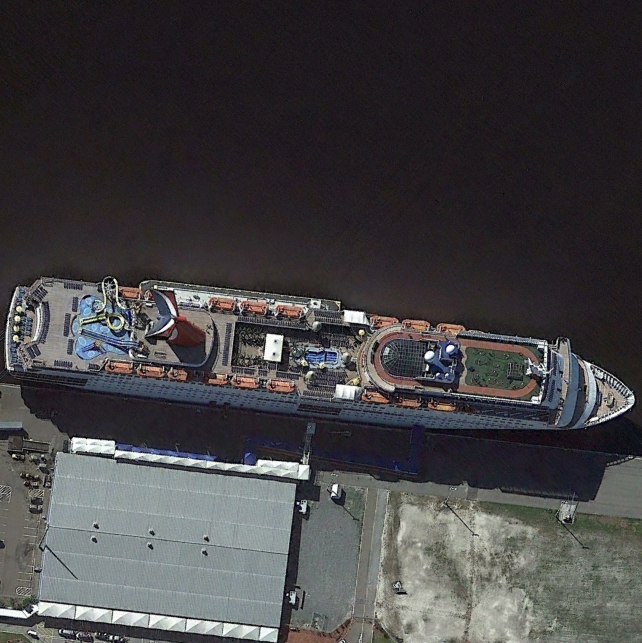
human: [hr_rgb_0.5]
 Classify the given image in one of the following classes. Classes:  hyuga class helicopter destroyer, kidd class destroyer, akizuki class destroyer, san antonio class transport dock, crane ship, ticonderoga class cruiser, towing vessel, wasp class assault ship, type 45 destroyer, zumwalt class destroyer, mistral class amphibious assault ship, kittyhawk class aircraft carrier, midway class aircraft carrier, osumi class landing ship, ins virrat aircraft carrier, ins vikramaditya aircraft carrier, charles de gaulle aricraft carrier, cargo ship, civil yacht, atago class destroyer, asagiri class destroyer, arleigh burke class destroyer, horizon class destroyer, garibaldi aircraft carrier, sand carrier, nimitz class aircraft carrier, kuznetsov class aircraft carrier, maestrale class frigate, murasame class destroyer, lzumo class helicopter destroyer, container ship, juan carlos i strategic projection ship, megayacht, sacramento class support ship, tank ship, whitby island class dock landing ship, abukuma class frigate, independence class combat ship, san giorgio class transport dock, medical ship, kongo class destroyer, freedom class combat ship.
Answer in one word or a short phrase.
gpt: Megayacht